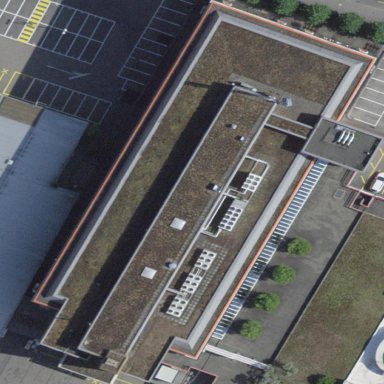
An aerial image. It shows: Commercial building.